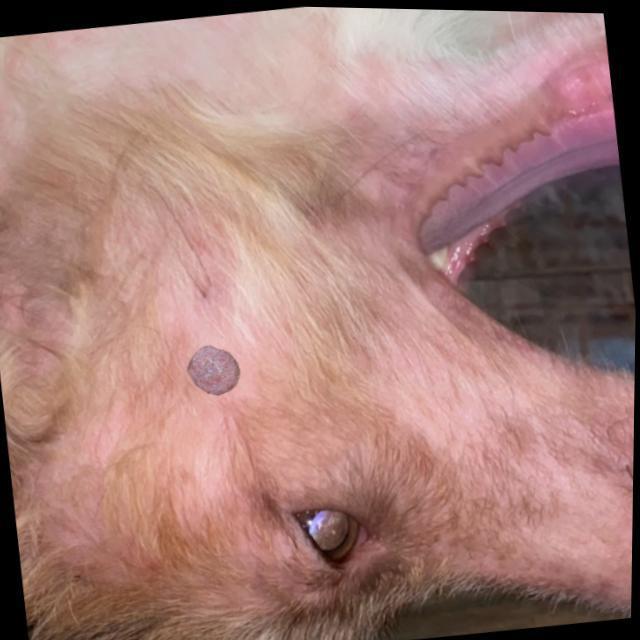
Canine ringworm (Dermatophytosis) — fungal infection caused by Microsporum or Trichophyton. Presents with circular alopecia, scaling, crusting, and broken hairs.